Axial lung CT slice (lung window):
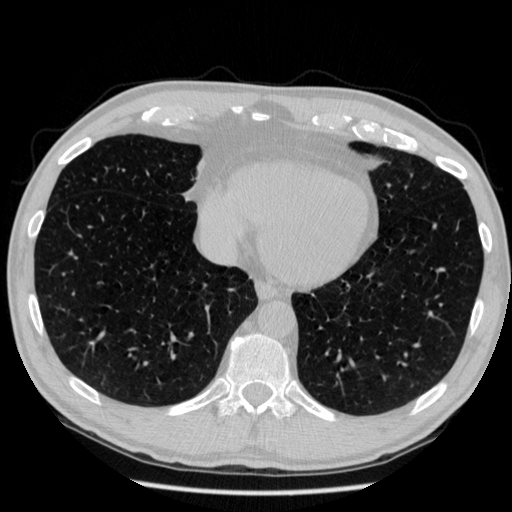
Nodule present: no